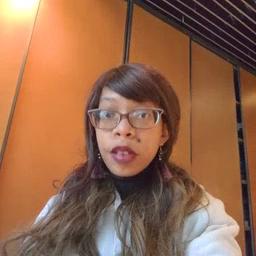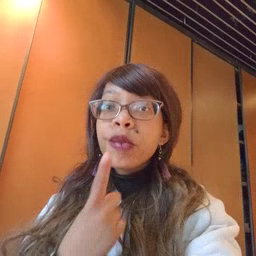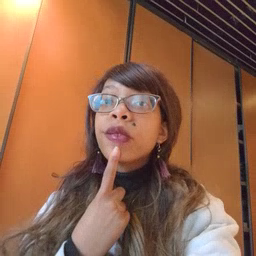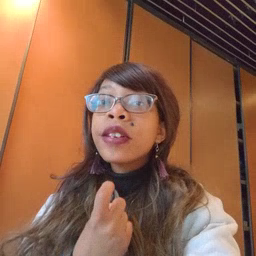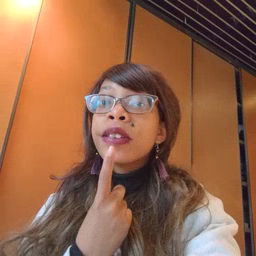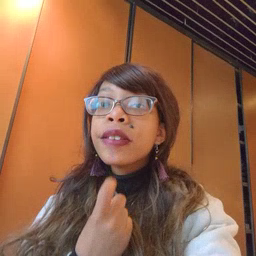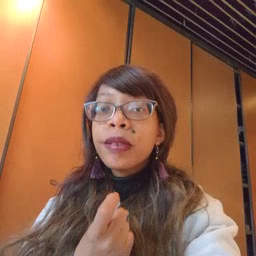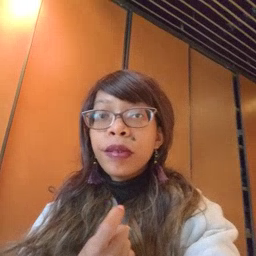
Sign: red